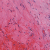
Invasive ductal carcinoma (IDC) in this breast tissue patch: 0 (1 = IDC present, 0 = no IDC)